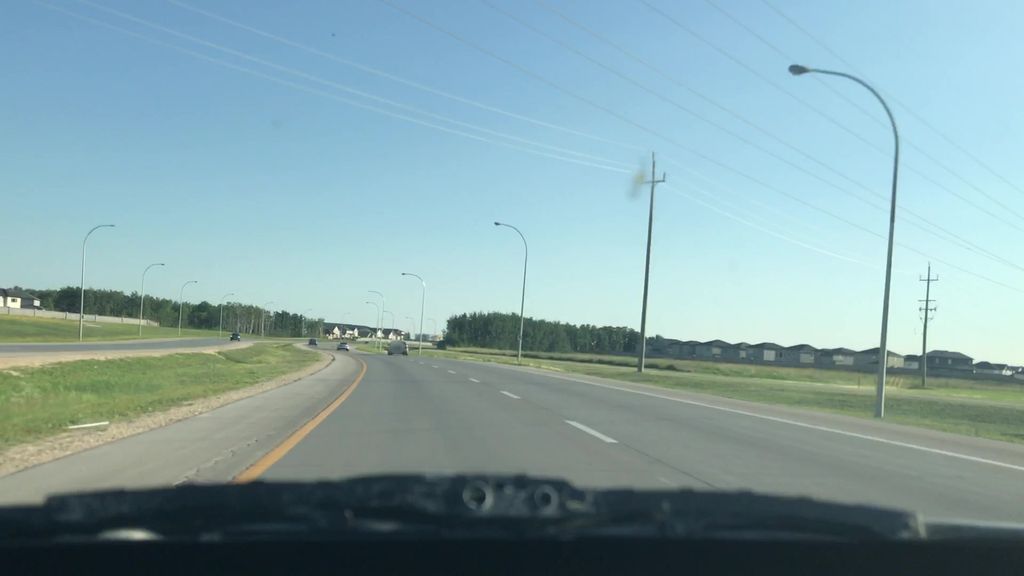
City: winnipeg